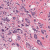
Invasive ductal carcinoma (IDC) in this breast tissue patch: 1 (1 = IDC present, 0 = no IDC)